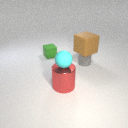
small green rubber cube behind large red metal cylinder